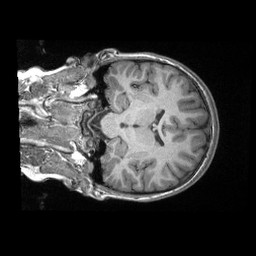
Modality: T1w
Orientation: coronal
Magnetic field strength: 3 T